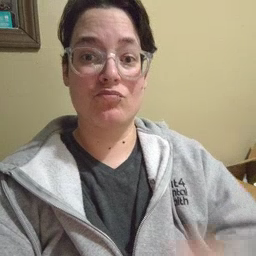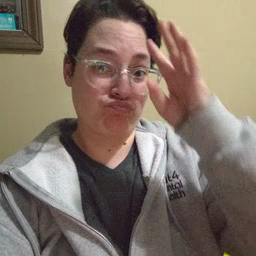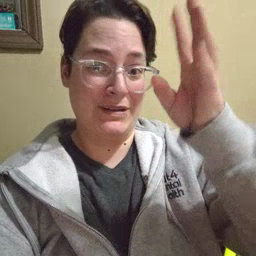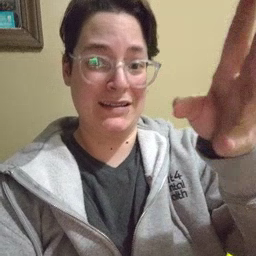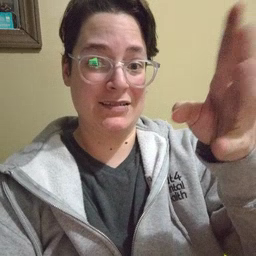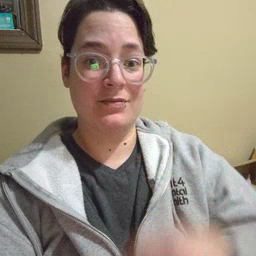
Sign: pretend